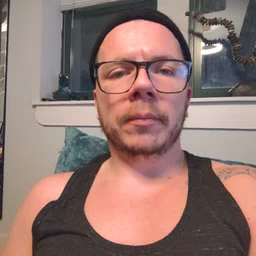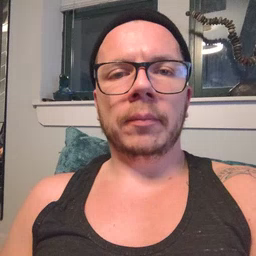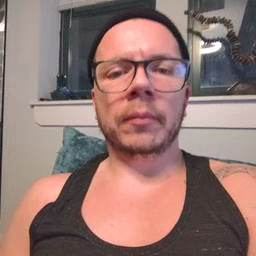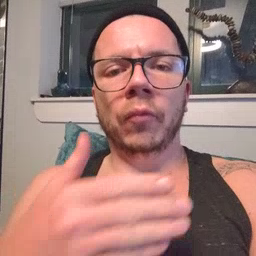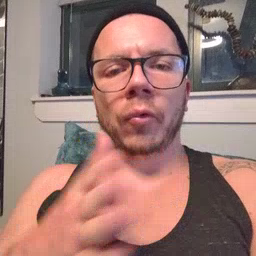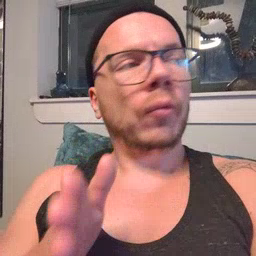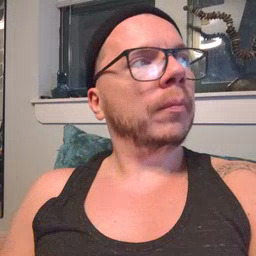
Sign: room